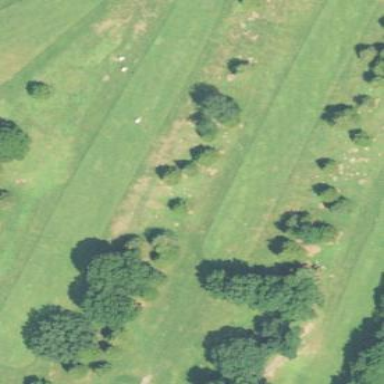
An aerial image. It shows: Golf fairway surrounded by grass.